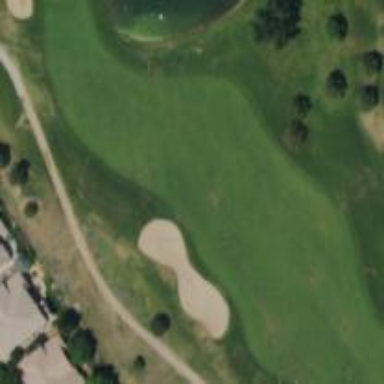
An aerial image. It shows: Golf fairway surrounded by grass.